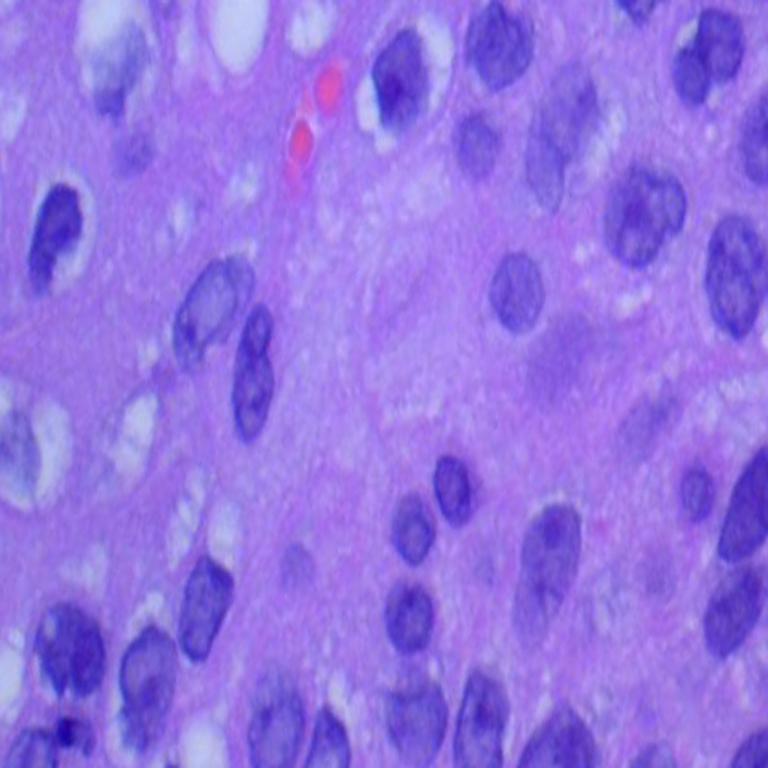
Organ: lung
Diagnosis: squamous carcinomas